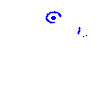
Particle: proton